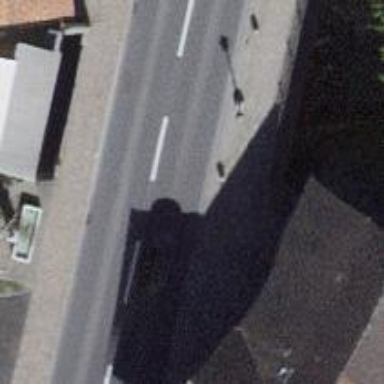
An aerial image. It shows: Sidewalk on bridge.